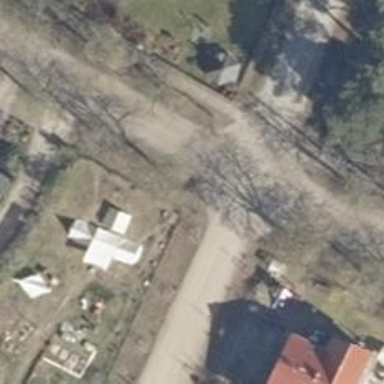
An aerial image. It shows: Residential road with pebblestone surface.